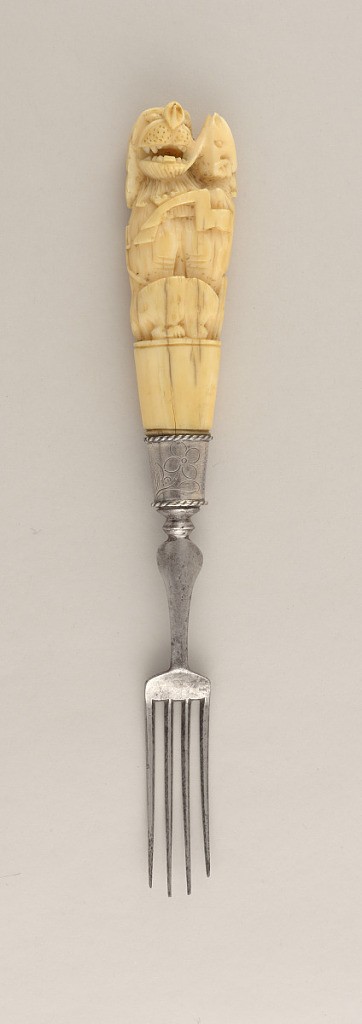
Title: Fork
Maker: Herder
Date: ca. 1690
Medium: ivory, steel, silver
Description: Four-tined (uneven lengths), squared shoulder, flat lobed baluster neck. Silver ferrule engraved with floral sprays. Ivory handle, oval in section, tapered toward tines, carved in relief with stylized lion and unicorn on plinth. (English royal supporters?)